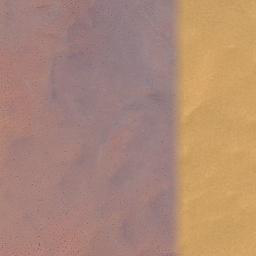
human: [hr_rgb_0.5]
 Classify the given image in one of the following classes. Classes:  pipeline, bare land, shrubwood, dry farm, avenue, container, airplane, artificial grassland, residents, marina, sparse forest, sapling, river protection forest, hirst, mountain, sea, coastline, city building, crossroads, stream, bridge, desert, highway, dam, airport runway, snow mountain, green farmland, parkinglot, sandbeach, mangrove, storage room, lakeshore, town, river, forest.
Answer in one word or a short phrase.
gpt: desert